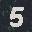
Label: 5